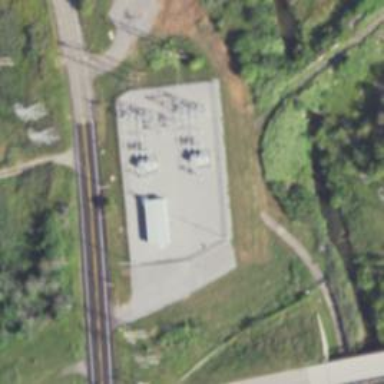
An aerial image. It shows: Substation with power facilities.